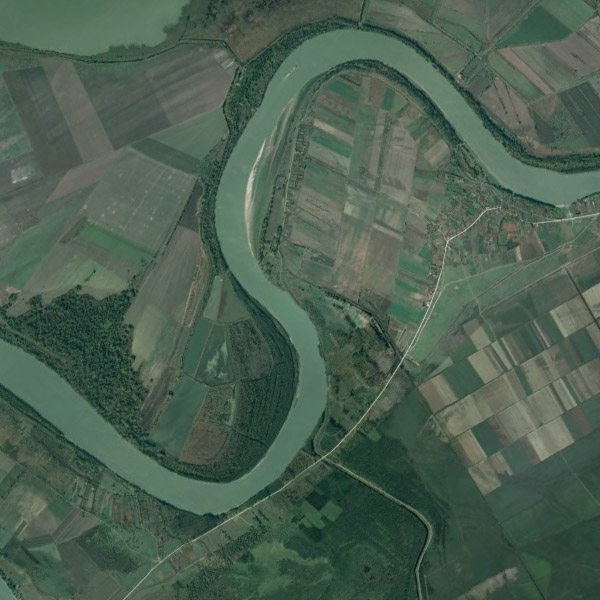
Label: River